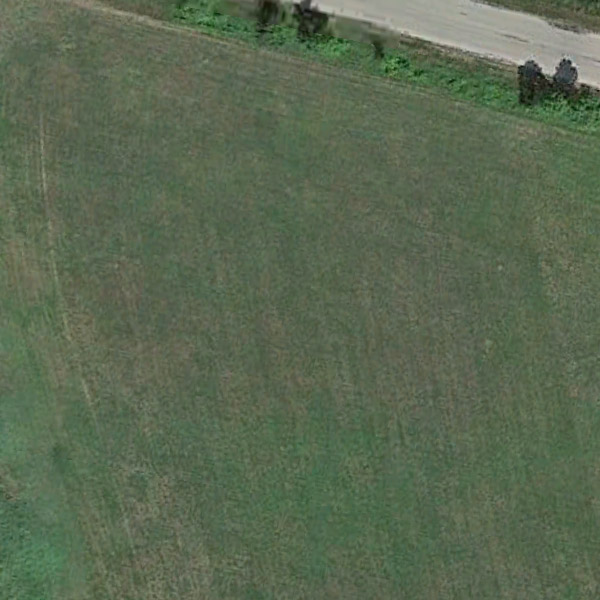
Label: Meadow